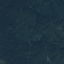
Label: Forest